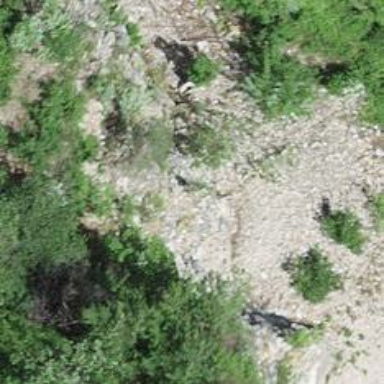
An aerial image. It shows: Cliff in nature.